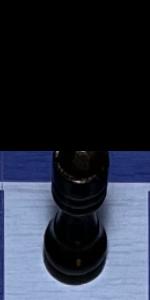
Label: Rook_Black